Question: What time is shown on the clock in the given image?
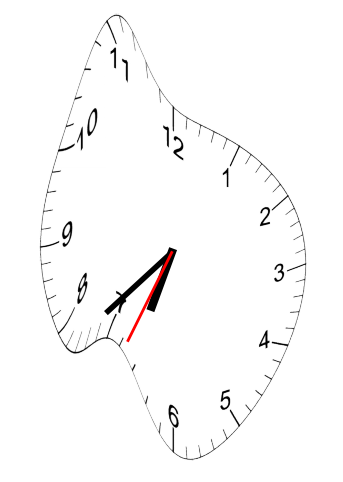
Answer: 06:37:34